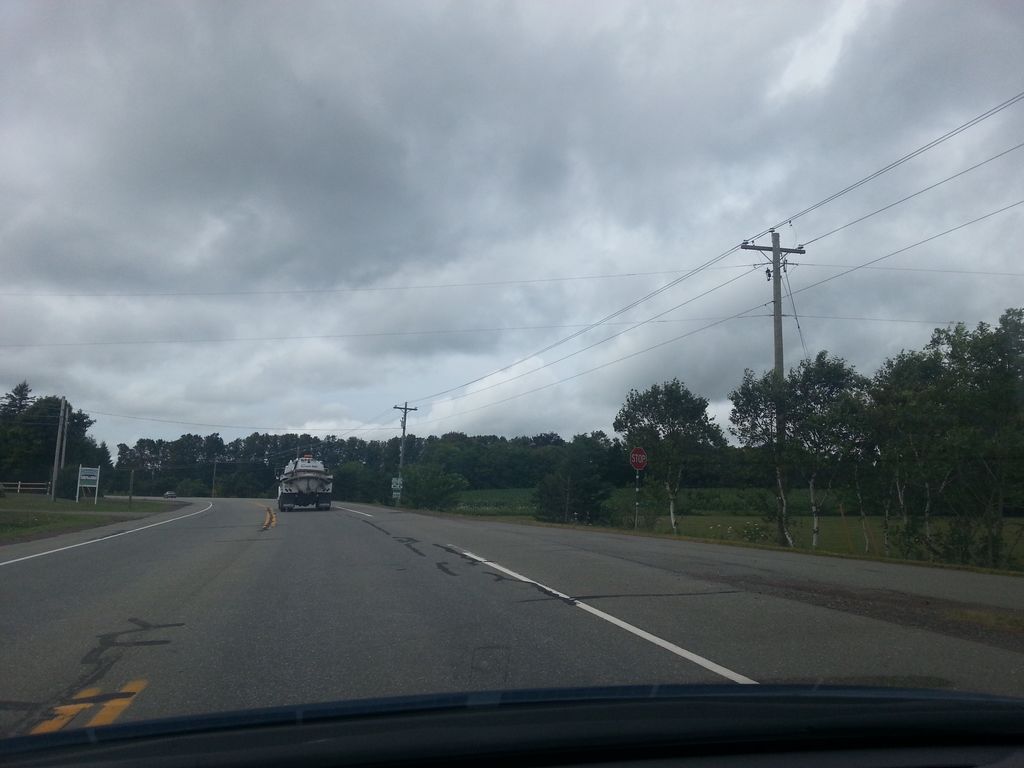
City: charlottetown